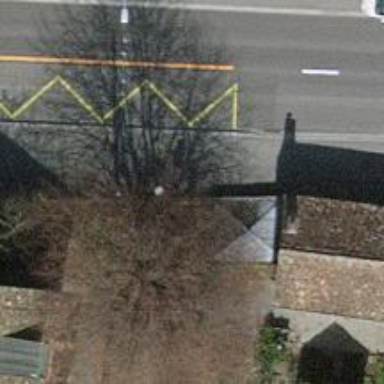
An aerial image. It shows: Bus stop with platform for public transport. Trolleybuses are also available at this stop.